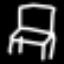
Label: chair